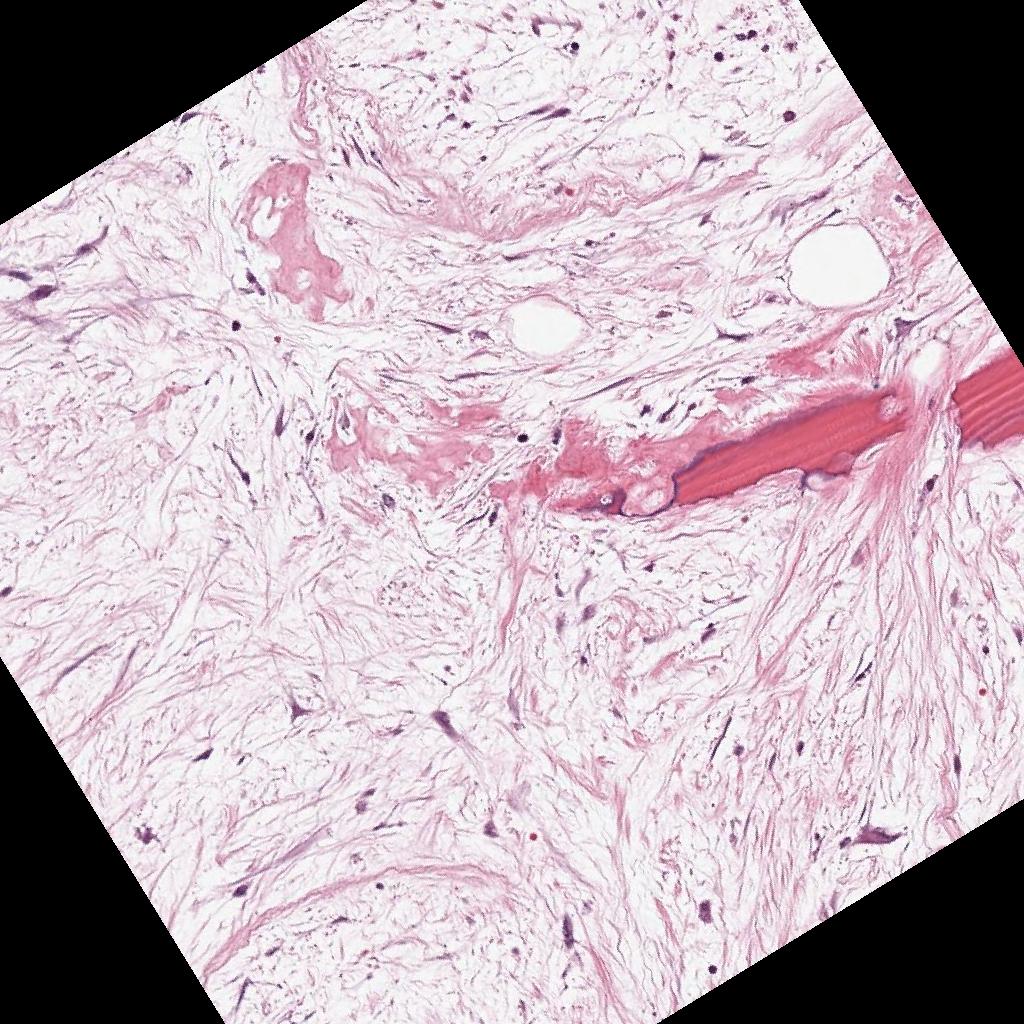
Label: Non-Viable-Tumor